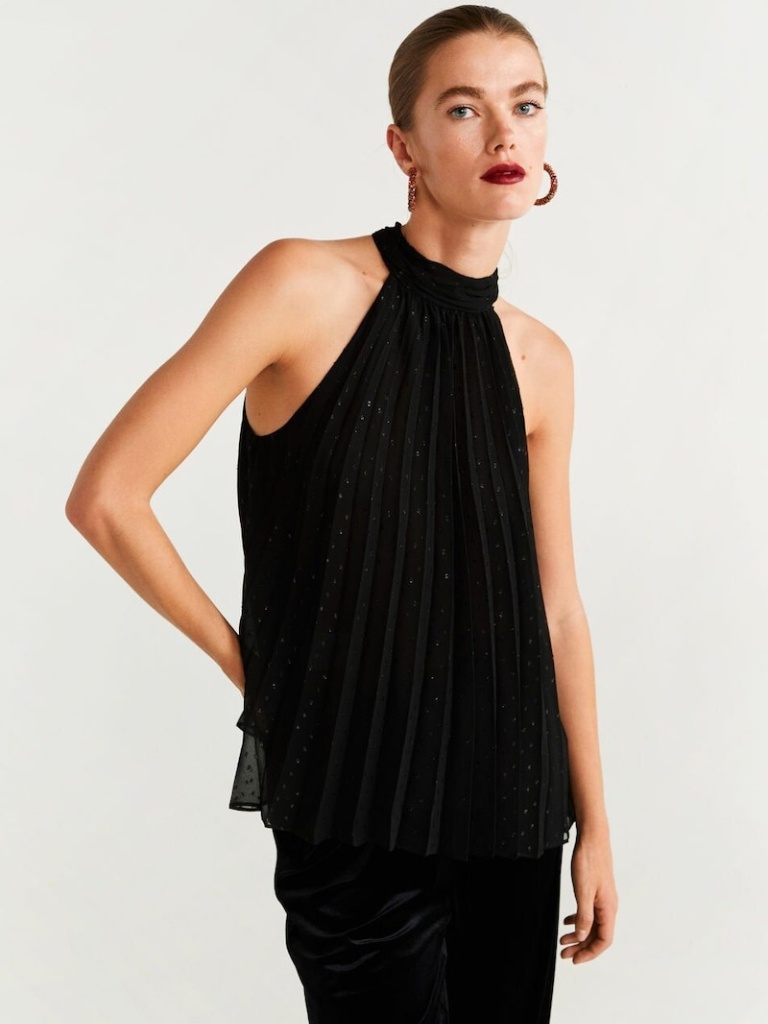
chiffon loose sleeveless hip length Untucked halter blouse